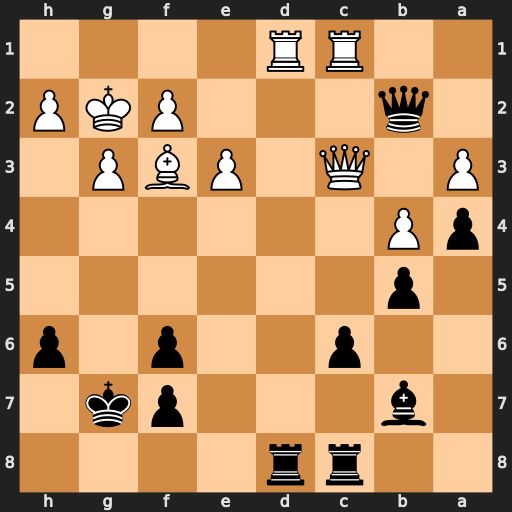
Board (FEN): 2rr4/1b3pk1/2p2p1p/1p6/pP6/P1Q1PBP1/1q3PKP/2RR4
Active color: b
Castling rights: -
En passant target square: -
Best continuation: Qxc3 Rxc3 Rxd1 Bxd1 c5+